Question: I'm new in WPF, I have a UserControl that called which responsible to connect \ disconnect to a SerialPort class.
Also, there is a LOG which is a RichTextBox and my purpose is to read and write strings which running on the SerialPort buffer, and display them on that log.
The Application looks like that:

Communication XAML:
'''
<Grid>
<Grid.RowDefinitions>
<RowDefinition Height="auto" />
<RowDefinition Height="auto" />
</Grid.RowDefinitions>
<StackPanel Grid.Row="0"
Orientation="Horizontal"
HorizontalAlignment="Center"
Margin="0,0,0,10">
<TextBlock Text="Choose COM:"
VerticalAlignment="Center"
/>
<ComboBox Name="ComboBoxPorts"
Height="25"
Width="75"
VerticalContentAlignment="Center"
SelectionChanged="ComboBoxPorts_SelectionChanged" />
<Button Name="Button_open_port"
Content="Connect"
Height="25"
Click="open_port_Click"/>
</StackPanel>
<Border BorderThickness="1" BorderBrush="Black" Grid.Row="1">
<ScrollViewer Name="ScrollViewer_LogView"
VerticalScrollBarVisibility="Auto"
Height="220">
<RichTextBox Name="RichTextBox_logView"
Height="220"
VerticalScrollBarVisibility="Visible" />
</ScrollViewer>
</Border>
</Grid>
'''
Also in Code of that UserControl I have function which called "Print to log" that works and print on the LOG the strings that I'm giving her.
Communication CS Code:
'''
public partial class Communication : UserControl
{
public SerialPort mySerialPort = new SerialPort();
public delegate void DataReceivedEventHandler(object sender, DataReceivedEventArgs e);
public event DataReceivedEventHandler DataReceivedEvent;
public Communication()
{
InitializeComponent();
mySerialPort.DataReceived += new SerialDataReceivedEventHandler(DataReceivedHandler);
}
private void open_port_Click(object sender, RoutedEventArgs e)
{
// If Close
if (mySerialPort.IsOpen == false)
{
mySerialPort.PortName = ComboBoxPorts.SelectedItem.ToString();
mySerialPort.Open();
Button_open_port.Background = new SolidColorBrush(Colors.Tomato);
Button_open_port.Content = "Disconnect";
}
// If Open
else
{
mySerialPort.Close();
Button_open_port.Background = new SolidColorBrush(Colors.LightGreen);
Button_open_port.Content = "Connect";
}
}
private void DataReceivedHandler(object sender, SerialDataReceivedEventArgs e)
{
SerialPort sp = (SerialPort)sender;
string indata = sp.ReadExisting();
// Print it on the Log
Print_To_Log(indata, System.Windows.Media.Brushes.Red, 0);
}
/// <param name="data">string of the data</param>
/// <param name="color">object "Brushes.xxxxx" -> (xxxxx=name of the color)</param>
/// <param name="direction">1 for TX (sending data), 0 or anything else for RX(receiveing data)</param>
public void Print_To_Log(string data, SolidColorBrush color, int direction = 0)
{
// Print it on the Log
RichTextBox_logView.Dispatcher.BeginInvoke((Action)delegate()
{
TextRange rangeOfTextInput = new TextRange(RichTextBox_logView.Document.ContentEnd, RichTextBox_logView.Document.ContentEnd);
if (direction == 1)
rangeOfTextInput.Text = ">> ";
else
rangeOfTextInput.Text = "<< ";
rangeOfTextInput.ApplyPropertyValue(TextElement.ForegroundProperty, color);
RichTextBox_logView.AppendText(data + "
");
RichTextBox_logView.ScrollToEnd();
});
}
'''
I have a that contains TextBox and Button. Also that MainWindow contains in the XAML the UserControl .
I want be able to write a string on that TextBox, and after clicking the button "Send", transfer the string to the SerialPort (which appears in the UserControl) and it will appears on the LOG.
Also, when I receive something on the SerialPort, it should also appears on that LOG.
How I'm doing that? Please Help.
MainWindow XAML:
'''
<Grid>
<Grid.RowDefinitions>
<RowDefinition Height="auto" />
<RowDefinition Height="auto" />
</Grid.RowDefinitions>
<MyProject:Communication Grid.Row="0"
Margin="0,10"
Width="450"
Height="250"/>
<WrapPanel Grid.Row="1">
<TextBox Name="TextBox_input"
Width="200"
HorizontalAlignment="Left"
Margin="50,0,20,0"/>
<Button Name="Button_send"
Width="80"
Content="_Send"
Click="Button_send_Click"/>
</WrapPanel>
</Grid>
'''
MainWindow code:
'''
public MainWindow()
{
InitializeComponent();
}
private void Button_send_Click(object sender, RoutedEventArgs e)
{
}
'''
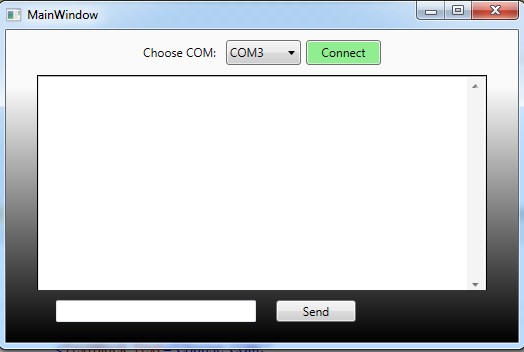
Answer: what you can is you can give Name property to that particular usercontrol which u had added in your mainwindow.xaml and then can get the think
--> Assign Name Property to userControl
By adding x:Name="ucCommunication" to your MyProject:Communication object.
--> Now Make Necessary changes to the UserControl
(Make one Helper Function)
'''
public void GetStringDataFromControl(string content)
{
///write here your required function to execute when u get send button clicked and had textbox text in hand
}
'''
--> Now Pass RichTextbox Text to your UserControl by calling public member function like this
'''
private void Button_send_Click(object sender, RoutedEventArgs e)
{
//here call usecontrol helper function
ucCommunication.GetStringDataFromControl("write the string you want to pass.Here in your case get richtextbox text and convert it to string and pass");
}
'''
In case of any query or concern please let me. If it really helps then please mark it as answer.